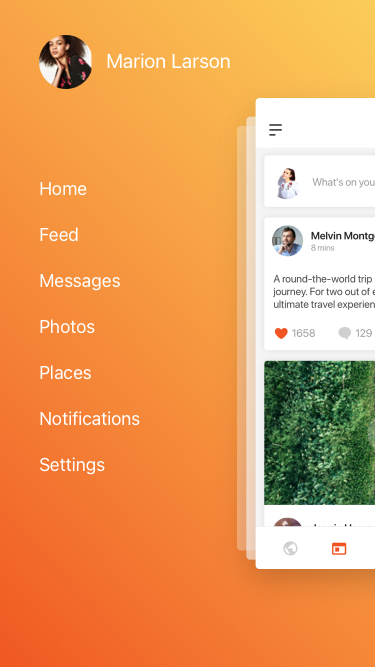
Text in this UI design:
Photos
Places
Notifications
Settings
Messages
Feed
Home
Marion Larson